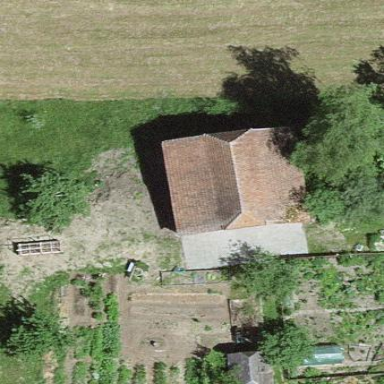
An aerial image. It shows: Rural barn.